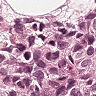
Metastatic tissue present: yes